Brain MRI, t1w sequence, axial 2D slice.
Patient: age 43, sex M, weight 95 kg, height 1.95 m
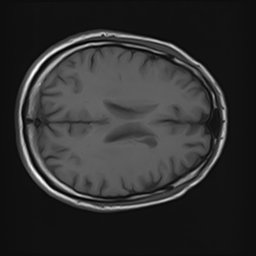